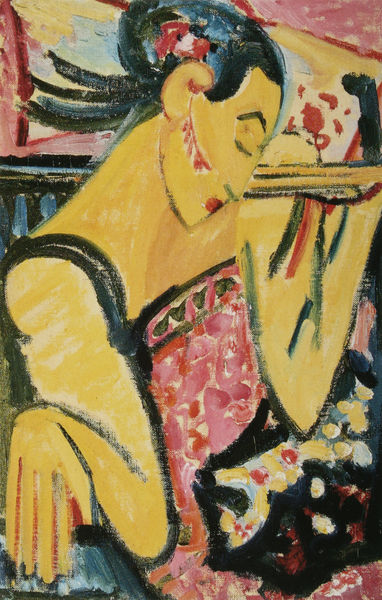
Titel: Dame mit Tablett
Künstler: Helene Taussig
Standort: Salzburg
Institution: Museum Carolino Augusteum
Schlagwörter: akt, blau, dunkel, gemälde, hand, haut, mann, gelb, grob, grün, kirchner, sitzen, blume, blumen, bunt, cafe, finger, frau, frisur, hell, hintergrund, kleid, mund, nase, profil, schmuck, schwarz, weiss, zimmer, dame, rot, expressionismus, flächig, muster, lokal, arm, arme, augen, federn, gesicht, tablett, hände, portrait, porträt, spiegel, auge, haare, sitzend, lippe, lippen, rosa, schulter, schultern, traurig, garten, farbig, japan, bank, kaffee, augenbraue, japanerin, tusche, denken, linie, brett, macke, tasche, expressiv, picasso, augenbraun, hochfrisur, kopfschmuck, mung, asiatin, madam, finer, wanfe, frau profil schwarze umrisslinien gelb rot sommer